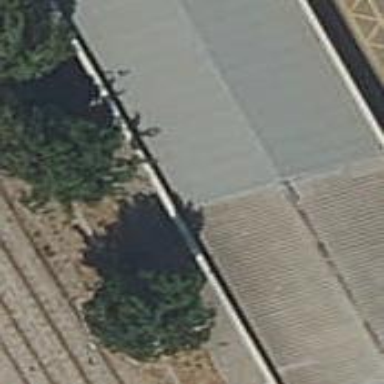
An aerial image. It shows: Railway buffer stop.